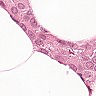
Metastatic tissue present: yes